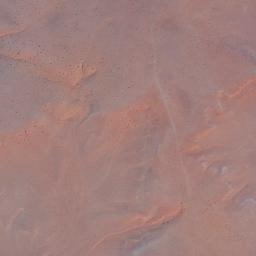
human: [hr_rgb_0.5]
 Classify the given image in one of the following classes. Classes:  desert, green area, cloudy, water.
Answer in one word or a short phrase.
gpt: desert